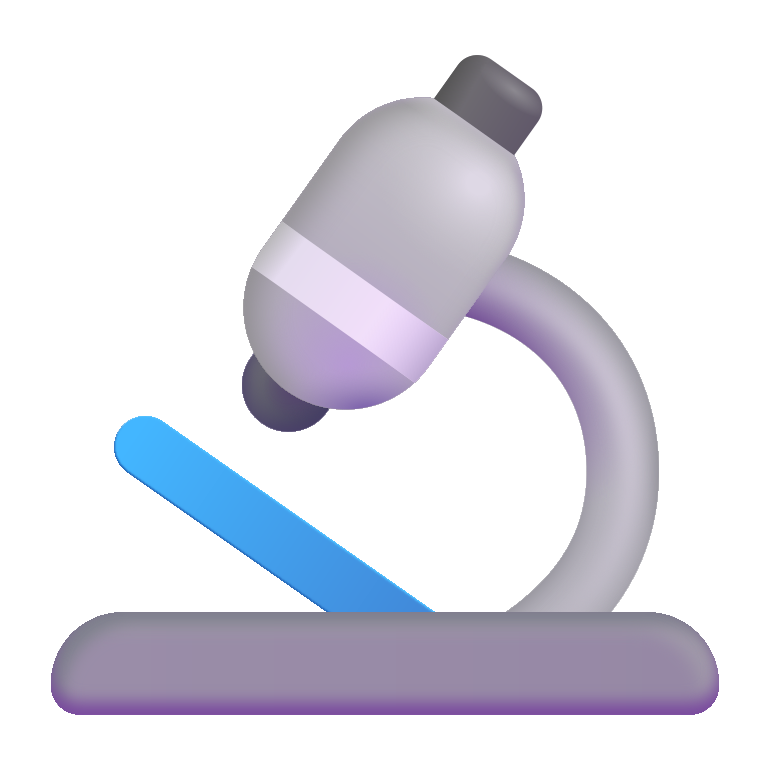
microscope color